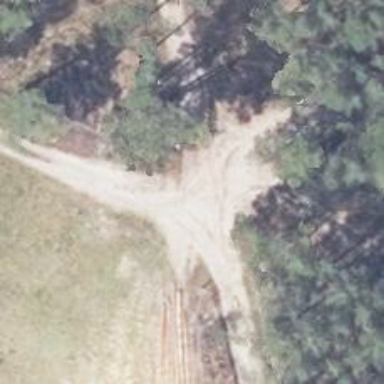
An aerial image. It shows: Sandy track road with grade3 tracktype.